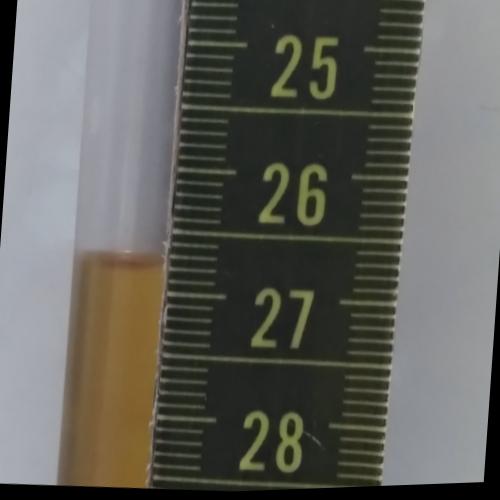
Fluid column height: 26.8 cm